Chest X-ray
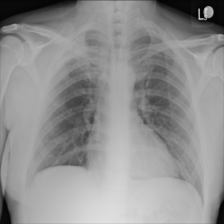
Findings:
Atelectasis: negative
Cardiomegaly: negative
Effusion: negative
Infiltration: negative
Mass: negative
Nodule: negative
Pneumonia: negative
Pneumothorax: negative
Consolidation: negative
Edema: negative
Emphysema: negative
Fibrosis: negative
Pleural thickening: negative
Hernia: negative